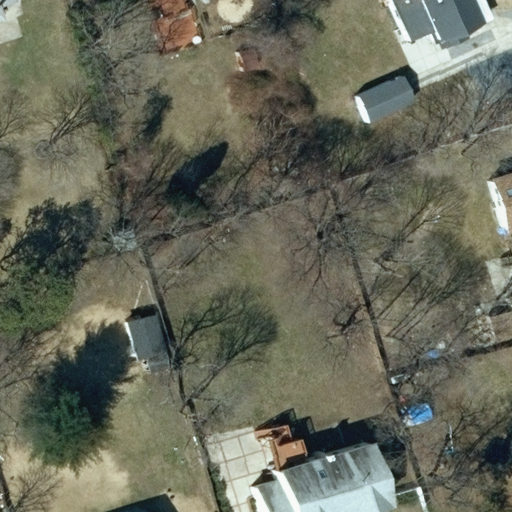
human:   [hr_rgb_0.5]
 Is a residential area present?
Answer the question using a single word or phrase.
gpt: yes

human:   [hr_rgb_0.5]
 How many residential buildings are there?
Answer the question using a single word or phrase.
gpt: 5

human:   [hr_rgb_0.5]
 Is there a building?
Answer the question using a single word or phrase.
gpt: yes

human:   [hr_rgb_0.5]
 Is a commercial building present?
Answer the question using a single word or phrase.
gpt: no

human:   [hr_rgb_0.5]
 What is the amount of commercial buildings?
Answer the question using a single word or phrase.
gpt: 0

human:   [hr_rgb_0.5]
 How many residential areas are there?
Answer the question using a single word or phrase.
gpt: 1

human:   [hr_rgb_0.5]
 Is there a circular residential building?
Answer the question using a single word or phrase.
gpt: no

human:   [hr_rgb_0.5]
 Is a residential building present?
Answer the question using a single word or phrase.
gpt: yes

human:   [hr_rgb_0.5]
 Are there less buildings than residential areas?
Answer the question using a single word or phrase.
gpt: no

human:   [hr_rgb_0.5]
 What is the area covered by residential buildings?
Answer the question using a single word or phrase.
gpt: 501m2

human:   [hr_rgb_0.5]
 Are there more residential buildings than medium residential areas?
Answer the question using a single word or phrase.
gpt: yes

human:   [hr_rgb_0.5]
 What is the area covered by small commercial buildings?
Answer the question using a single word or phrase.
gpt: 0m2

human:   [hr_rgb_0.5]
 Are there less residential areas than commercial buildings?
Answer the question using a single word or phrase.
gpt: no

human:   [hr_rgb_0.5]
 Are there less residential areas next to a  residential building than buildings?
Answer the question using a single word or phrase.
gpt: yes

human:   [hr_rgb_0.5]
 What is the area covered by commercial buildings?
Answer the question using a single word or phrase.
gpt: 0m2

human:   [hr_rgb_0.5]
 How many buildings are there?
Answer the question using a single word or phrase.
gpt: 9

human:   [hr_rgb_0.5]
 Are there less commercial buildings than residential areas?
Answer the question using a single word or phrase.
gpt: yes

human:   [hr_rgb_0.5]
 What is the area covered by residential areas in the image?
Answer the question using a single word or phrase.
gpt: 10619m2

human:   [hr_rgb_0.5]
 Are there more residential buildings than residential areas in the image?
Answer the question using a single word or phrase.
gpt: yes

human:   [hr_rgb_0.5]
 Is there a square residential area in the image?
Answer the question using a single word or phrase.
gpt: no

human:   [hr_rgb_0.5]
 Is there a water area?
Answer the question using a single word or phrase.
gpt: no

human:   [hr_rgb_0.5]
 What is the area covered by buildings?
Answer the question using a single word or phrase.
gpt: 673m2

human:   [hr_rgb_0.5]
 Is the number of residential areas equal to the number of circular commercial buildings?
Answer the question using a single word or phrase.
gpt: no

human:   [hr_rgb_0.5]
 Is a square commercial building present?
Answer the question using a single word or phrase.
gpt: no

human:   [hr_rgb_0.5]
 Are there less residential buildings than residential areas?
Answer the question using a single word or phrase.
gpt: no

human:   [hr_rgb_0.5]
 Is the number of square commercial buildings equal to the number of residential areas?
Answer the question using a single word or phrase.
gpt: no

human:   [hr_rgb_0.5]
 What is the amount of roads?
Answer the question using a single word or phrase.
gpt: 0

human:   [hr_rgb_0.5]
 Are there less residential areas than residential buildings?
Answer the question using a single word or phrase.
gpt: yes

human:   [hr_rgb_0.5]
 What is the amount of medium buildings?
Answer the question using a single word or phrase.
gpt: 3

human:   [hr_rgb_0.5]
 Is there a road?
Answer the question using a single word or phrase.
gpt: no

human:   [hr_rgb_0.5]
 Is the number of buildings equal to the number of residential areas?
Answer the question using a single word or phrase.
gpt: no

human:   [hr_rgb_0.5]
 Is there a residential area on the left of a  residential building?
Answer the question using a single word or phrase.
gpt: yes

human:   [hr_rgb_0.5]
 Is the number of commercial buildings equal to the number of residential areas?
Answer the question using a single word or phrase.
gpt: no

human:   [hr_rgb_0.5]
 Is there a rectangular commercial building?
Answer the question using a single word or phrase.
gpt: no

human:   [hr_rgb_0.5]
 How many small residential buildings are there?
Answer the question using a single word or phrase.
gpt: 2

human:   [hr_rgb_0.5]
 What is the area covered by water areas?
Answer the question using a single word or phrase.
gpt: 0m2

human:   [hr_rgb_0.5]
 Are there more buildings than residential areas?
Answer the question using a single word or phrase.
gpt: yes

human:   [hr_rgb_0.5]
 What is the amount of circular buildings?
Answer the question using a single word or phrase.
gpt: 0

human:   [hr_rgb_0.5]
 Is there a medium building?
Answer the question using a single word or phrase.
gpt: yes

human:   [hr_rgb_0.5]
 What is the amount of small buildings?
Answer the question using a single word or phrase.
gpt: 6

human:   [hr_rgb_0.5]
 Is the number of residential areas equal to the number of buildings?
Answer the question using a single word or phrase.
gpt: no

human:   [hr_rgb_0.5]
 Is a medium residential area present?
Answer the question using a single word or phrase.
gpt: no

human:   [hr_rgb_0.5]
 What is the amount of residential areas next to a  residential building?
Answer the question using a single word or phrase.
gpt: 1

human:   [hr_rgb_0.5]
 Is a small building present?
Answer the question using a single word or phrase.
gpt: yes

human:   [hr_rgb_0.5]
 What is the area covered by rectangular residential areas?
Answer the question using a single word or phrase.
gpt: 10619m2

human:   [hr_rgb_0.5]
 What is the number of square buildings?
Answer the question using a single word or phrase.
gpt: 0

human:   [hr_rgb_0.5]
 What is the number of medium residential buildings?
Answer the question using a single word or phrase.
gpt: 3

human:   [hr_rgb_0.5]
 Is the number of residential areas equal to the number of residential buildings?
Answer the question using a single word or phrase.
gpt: no

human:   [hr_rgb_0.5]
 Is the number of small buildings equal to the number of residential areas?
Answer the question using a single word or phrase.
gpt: no

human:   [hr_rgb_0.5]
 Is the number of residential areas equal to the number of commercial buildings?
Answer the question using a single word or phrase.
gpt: no

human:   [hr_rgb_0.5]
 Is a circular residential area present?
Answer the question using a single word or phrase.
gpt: no

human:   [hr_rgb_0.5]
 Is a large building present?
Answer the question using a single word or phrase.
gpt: no

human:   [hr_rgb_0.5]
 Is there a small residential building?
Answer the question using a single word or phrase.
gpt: yes

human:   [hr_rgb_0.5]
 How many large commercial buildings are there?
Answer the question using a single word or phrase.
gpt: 0

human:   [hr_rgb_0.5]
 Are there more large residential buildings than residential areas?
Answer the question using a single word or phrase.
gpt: no

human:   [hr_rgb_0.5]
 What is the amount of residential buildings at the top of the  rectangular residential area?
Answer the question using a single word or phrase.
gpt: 0

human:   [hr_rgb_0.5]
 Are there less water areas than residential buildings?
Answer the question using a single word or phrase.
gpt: yes

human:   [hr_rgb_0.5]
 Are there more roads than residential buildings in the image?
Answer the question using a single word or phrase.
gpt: no

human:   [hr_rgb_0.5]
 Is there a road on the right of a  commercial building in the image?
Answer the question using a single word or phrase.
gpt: no

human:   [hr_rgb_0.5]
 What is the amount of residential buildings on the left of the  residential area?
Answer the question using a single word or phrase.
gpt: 0

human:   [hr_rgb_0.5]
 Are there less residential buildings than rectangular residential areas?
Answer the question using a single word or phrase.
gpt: no

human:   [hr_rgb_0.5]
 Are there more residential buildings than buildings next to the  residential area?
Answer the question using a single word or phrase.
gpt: no

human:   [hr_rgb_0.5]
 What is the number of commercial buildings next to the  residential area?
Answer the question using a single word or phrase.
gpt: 0

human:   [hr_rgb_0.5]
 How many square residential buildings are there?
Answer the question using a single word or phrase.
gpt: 0